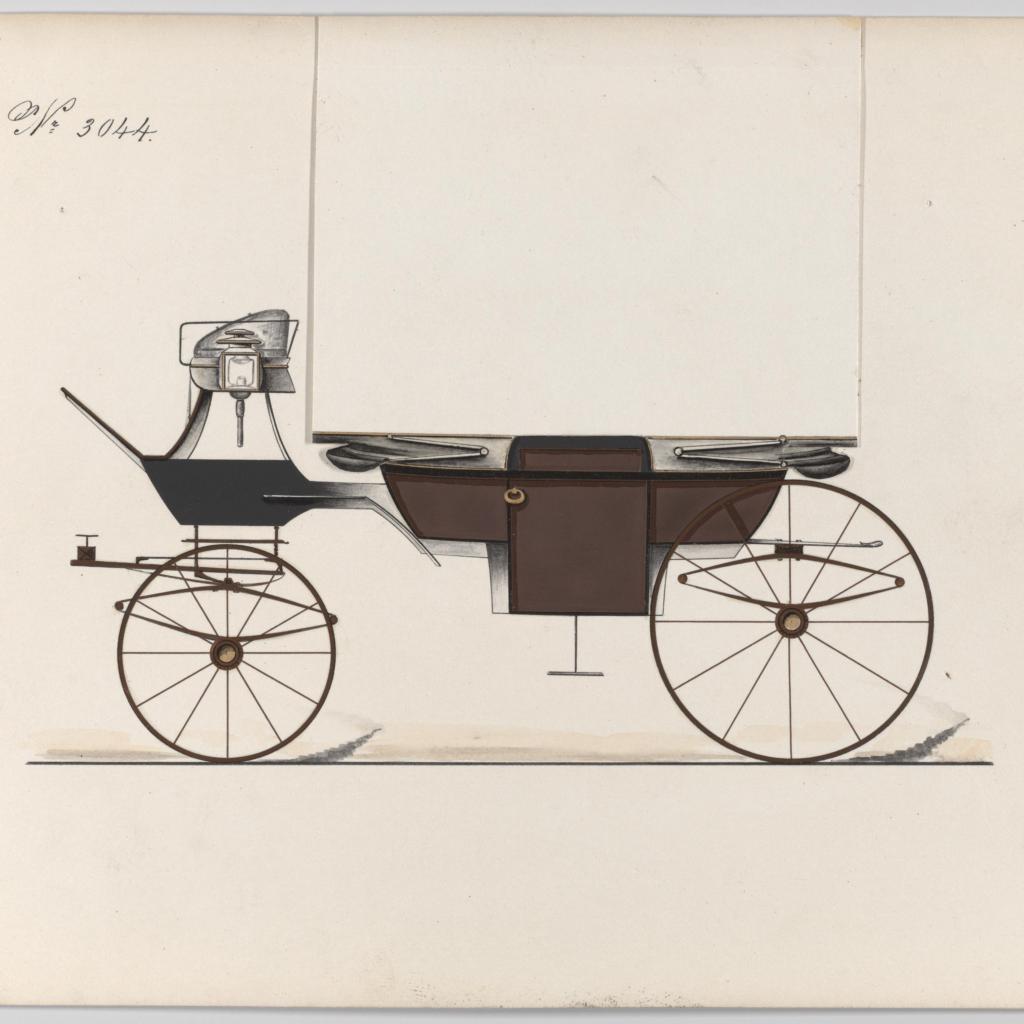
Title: Design for Landau, No. 3044
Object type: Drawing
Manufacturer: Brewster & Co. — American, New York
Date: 1874
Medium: Pen and black ink, watercolor and gouache with gum arabic and metallic ink
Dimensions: sheet: 7 x 9 3/8 in. (17.8 x 23.8 cm)
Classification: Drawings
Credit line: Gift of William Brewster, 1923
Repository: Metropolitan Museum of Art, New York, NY